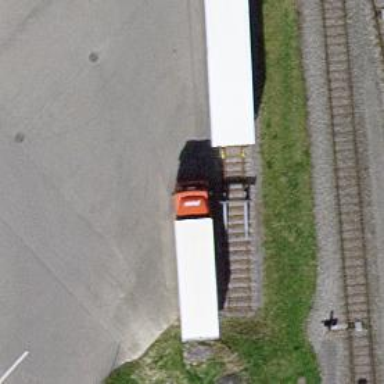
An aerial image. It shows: Railway buffer stop.